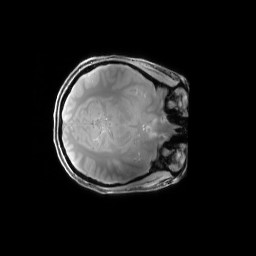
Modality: PDw
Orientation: axial
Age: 27
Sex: female
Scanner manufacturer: siemens
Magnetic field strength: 6.98 T
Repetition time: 1.3 s
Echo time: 0.00231 s